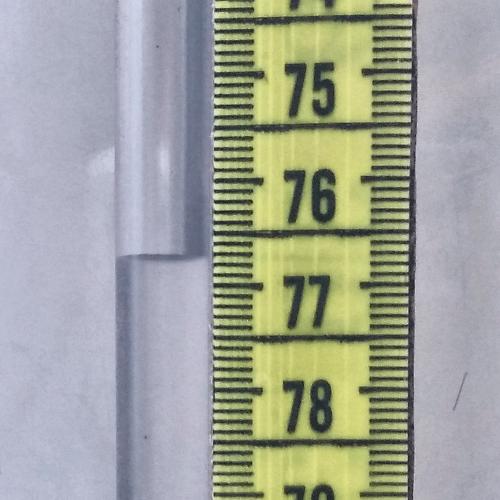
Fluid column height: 76.7 cm